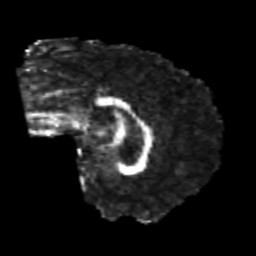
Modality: FA
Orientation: sagittal
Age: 24
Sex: male
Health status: healthy
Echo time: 0.074 s